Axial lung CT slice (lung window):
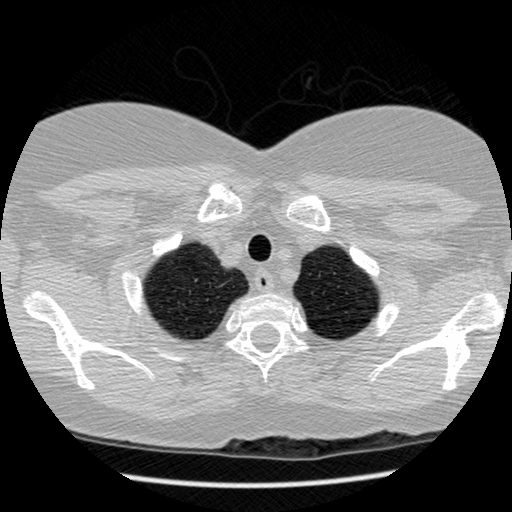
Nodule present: no